Field crop: maize
Growth stage: 1
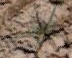
Species: salsola